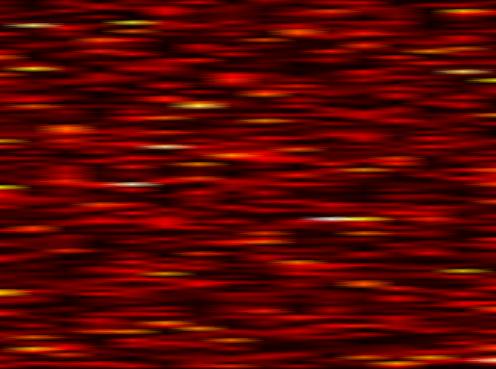
Label: WOLA